Question: This is not usually the type of question I'd like to make on SO, but since I am finding it challenging and found no good resources on how to do this, here it goes..
I need to create a calendar which will be used to show scheduled appointments aswell as allow users to request appointments where there are available slots in a day. Practically I found one website which implements this calendar/scheduling system, very close to what I need.
Basically,the front side would be similar to this :

What I am having trouble is, since I am not a database master, I can't think of the best way on how to go about this. What sort of tables/fields would I need to allow such flexibility. I wouldn't have any trouble if the day wasn't split into hours and minutes, but this is a feature request. Do I need to have a table which represent a day with columns hours and minutes?
Any DB gurus that can provide further insight on how this can be done best?
NB. Every hour of the day is broken down into 4 quarters, since an appointment may take from 15 mins up to 45mins, depending on what type of appointment the user requests.
I do not need any db designs or anything, just some brief explanation that I could use as a starting point. I accept all constructive answers and will greatly be appreciated
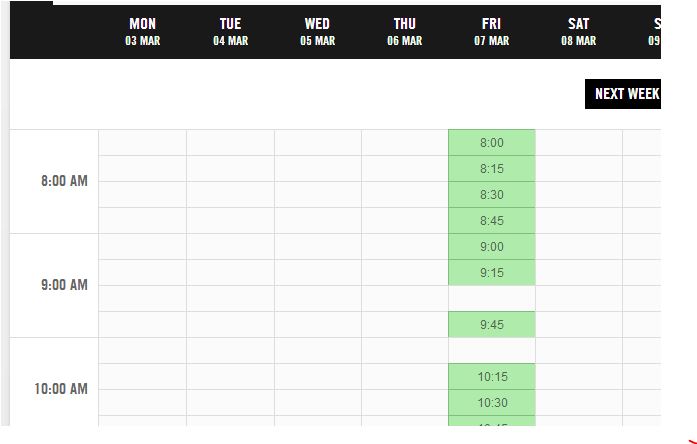
Answer: You just have to store the event details in the table.
In mysql I wolud create a table something like this:
'''
CREATE TABLE 'event' (
'id' INT UNSIGNED NOT NULL AUTO_INCREMENT,
'creator_user_id' INT UNSIGNED NOT NULL,
'start_at' DATETIME NOT NULL,
'finish_at' DATETIME NOT NULL,
'location_id' INT UNSIGNED NOT NULL,
'name' VARCHAR(50) NOT NULL,
'description' TEXT NULL,
PRIMARY KEY ('id'),
INDEX 'start_at' ('start_at'),
INDEX 'finish_at' ('finish_at'),
INDEX 'location_id' ('location_id')
)
COLLATE='latin1_swedish_ci'
ENGINE=InnoDB;
'''
When displaying the calendar you just have to select only the records overlaping the displayed period.